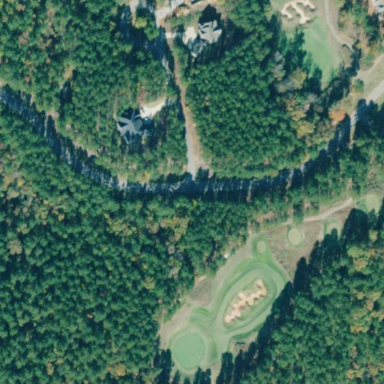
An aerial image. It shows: Rough area on grassy golf course.